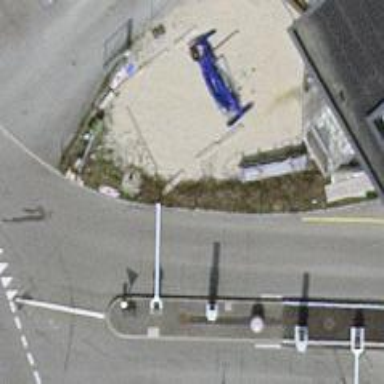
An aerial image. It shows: Lift gate barrier.